Оценить максимальную силу, которую будет показывать динамометр, присоединенный между плоскостями, закрывающими «магдебургские полушария» полусферы с радиусом $R=20~см$ (см. рисунок).  Полусферы растягиваются в противоположные стороны. Aтмосферное давление равно $10^{5}~Па$.
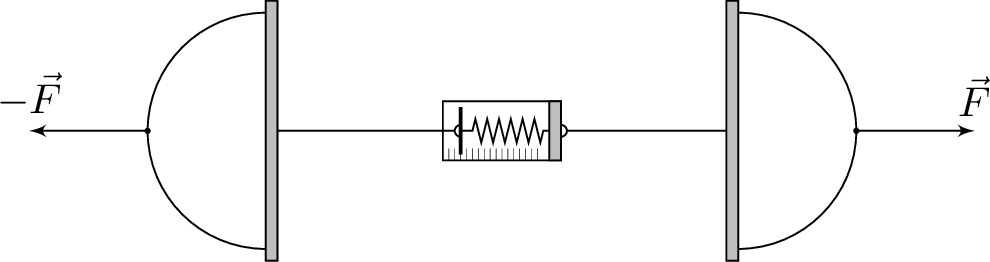
Ответ: $$ T_{\max}=p_{0} \pi R^{2} \approx 12.6 \cdot 10^{3}~Н. $$
Темы:
T, Механика, Всероссийские, Давление